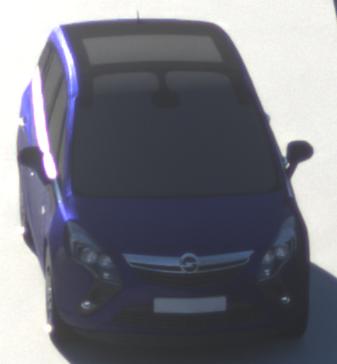
Make: Opel
Model: Zafira Tourer 1.8
Detailed model: Zafira (C) Tourer
Model produced from: 2012/01
Model produced until: 2015/06
Doors: 5
Color: blue
Road condition: dry road
Daytime: sunrise or sunset
Contrast: medium contrast